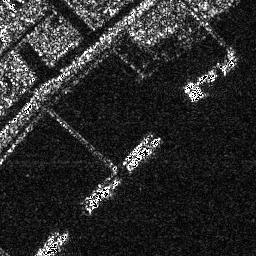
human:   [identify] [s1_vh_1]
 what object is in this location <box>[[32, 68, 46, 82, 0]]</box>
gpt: <ref>1 medium ship at the bottom</ref>